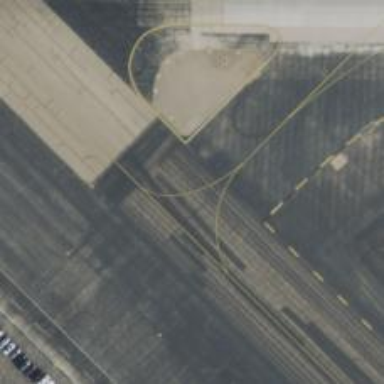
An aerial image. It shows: View of taxiway at the airport.